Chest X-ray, PA view. Patient: 20 years old, sex M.
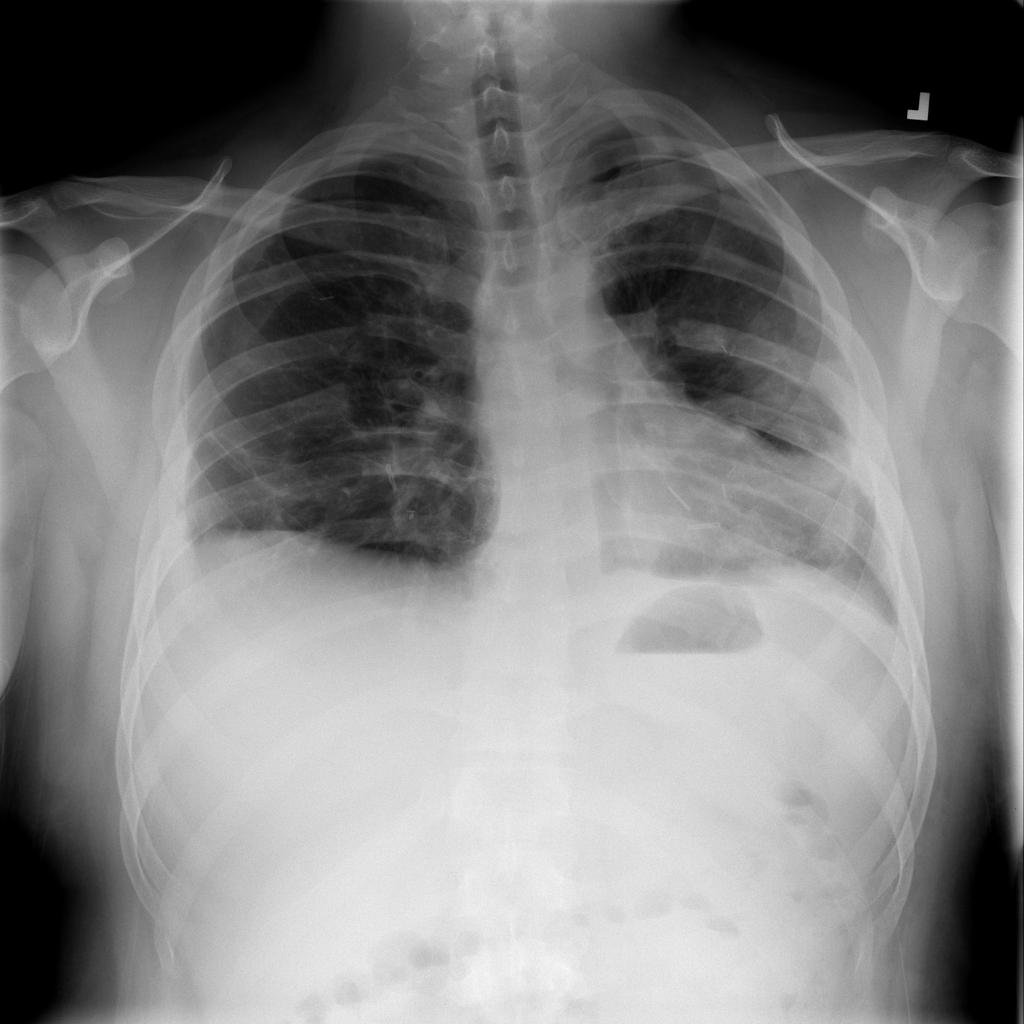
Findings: Nodule